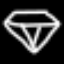
Label: diamond